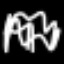
Label: palm tree